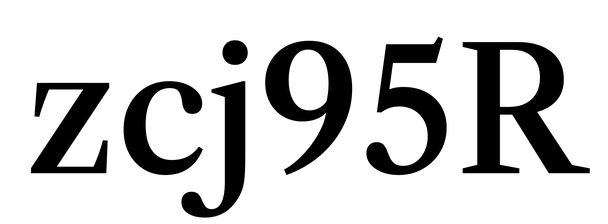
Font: LibreCaslonText_Medium